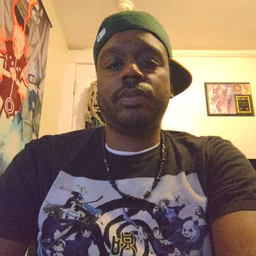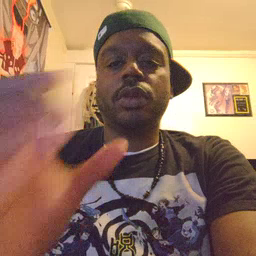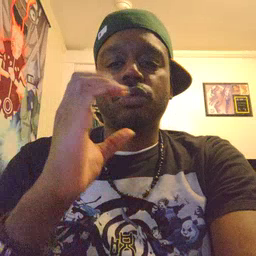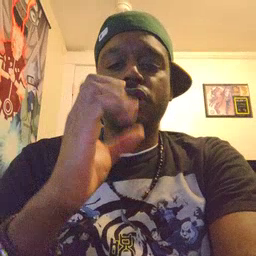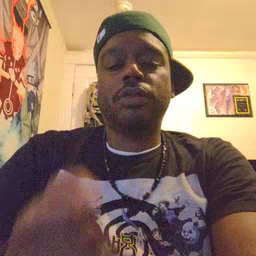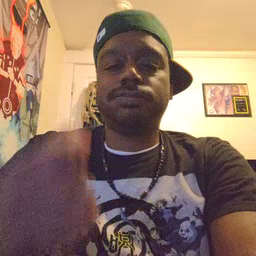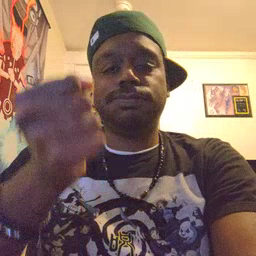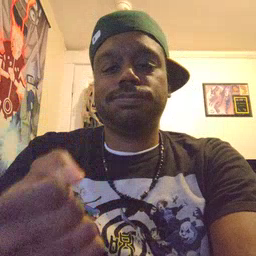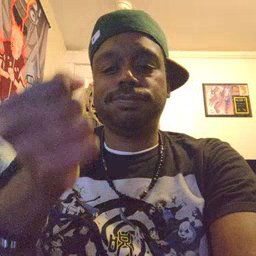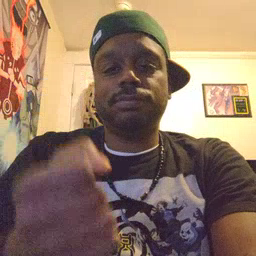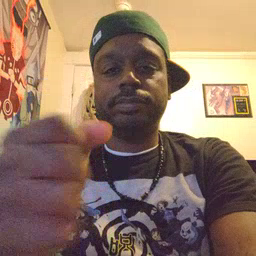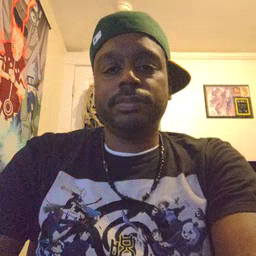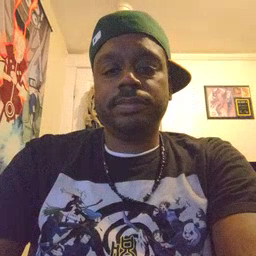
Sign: car